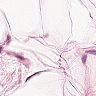
Metastatic tissue present: no